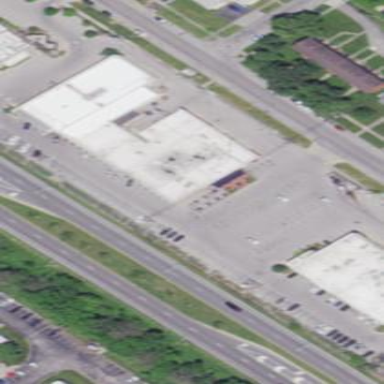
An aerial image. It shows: Commercial building.